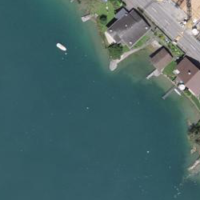
EUNIS habitat code: 14
Species observed at this site:
Leucophaeus atricilla